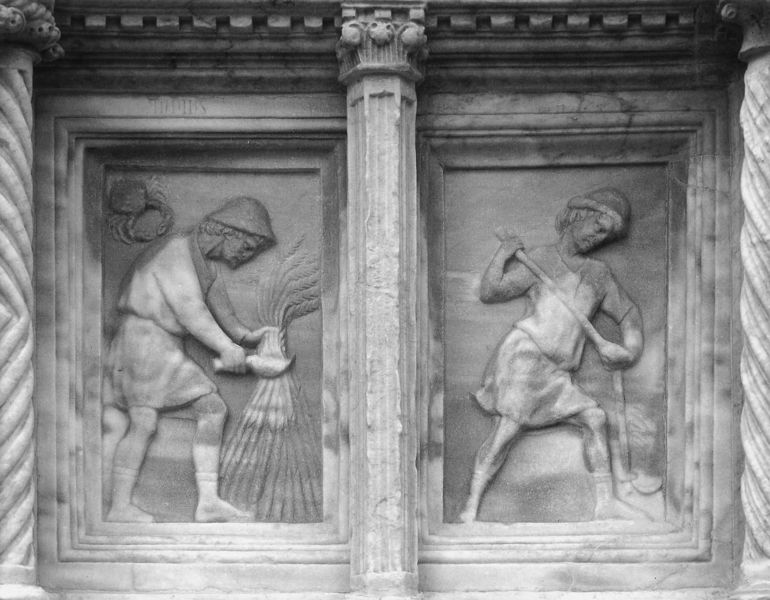
Titel: Fontana Maggiore
Künstler: Niccolò Pisano
Standort: Perugia (EU - I - Umbrien)
Schlagwörter: mann, weiß, grau, hut, hüte, kopfbedeckungen, marmor, männer, schwarz, säule, säulen, rock, wand, rahmen, stein, feld, arbeit, bauern, stock, skulptur, relief, arbeiten, ernte, feldarbeit, getreide, korn, arbeiter, bauer, sichel, schwarz weiß, landwirtschaft, kanneluren, ähren, pflug, sklaven, sense, krebs, fischen, nischen, ernten, ernste, kannellur, arbriter